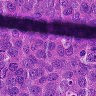
Metastatic tissue present: yes